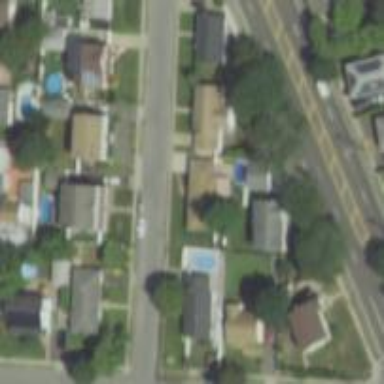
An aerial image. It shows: Sidewalk.